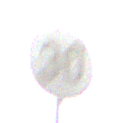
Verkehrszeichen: EndeGeschwindigkeit30
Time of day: MorningAfternoon
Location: Outdoor (Nature)
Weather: PartlyCloudy
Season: NotSpecified
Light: Natural